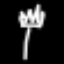
Label: fork